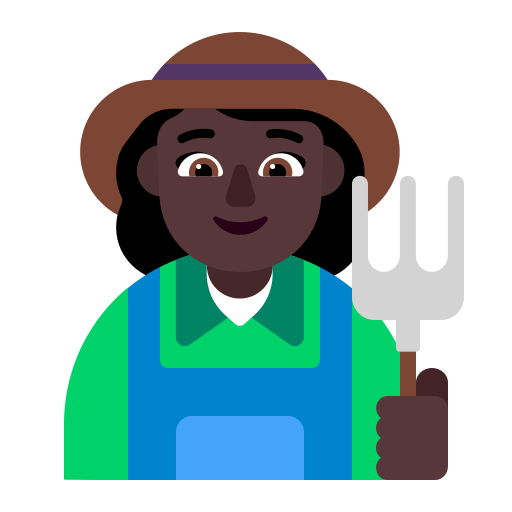
woman farmer flat dark